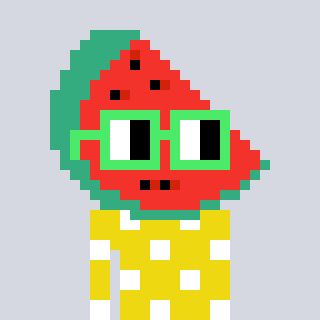
a pixel art character with square light green glasses, a watermelon-shaped head and a yellow-colored body on a cool background